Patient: sex F, age 26
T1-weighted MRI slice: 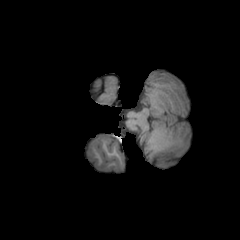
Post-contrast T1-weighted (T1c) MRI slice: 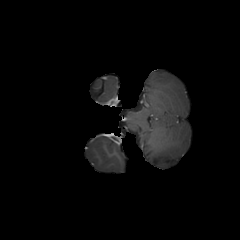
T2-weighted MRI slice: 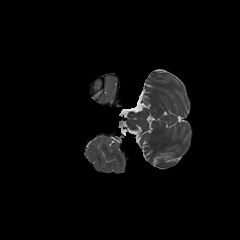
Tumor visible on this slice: no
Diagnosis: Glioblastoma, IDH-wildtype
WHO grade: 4